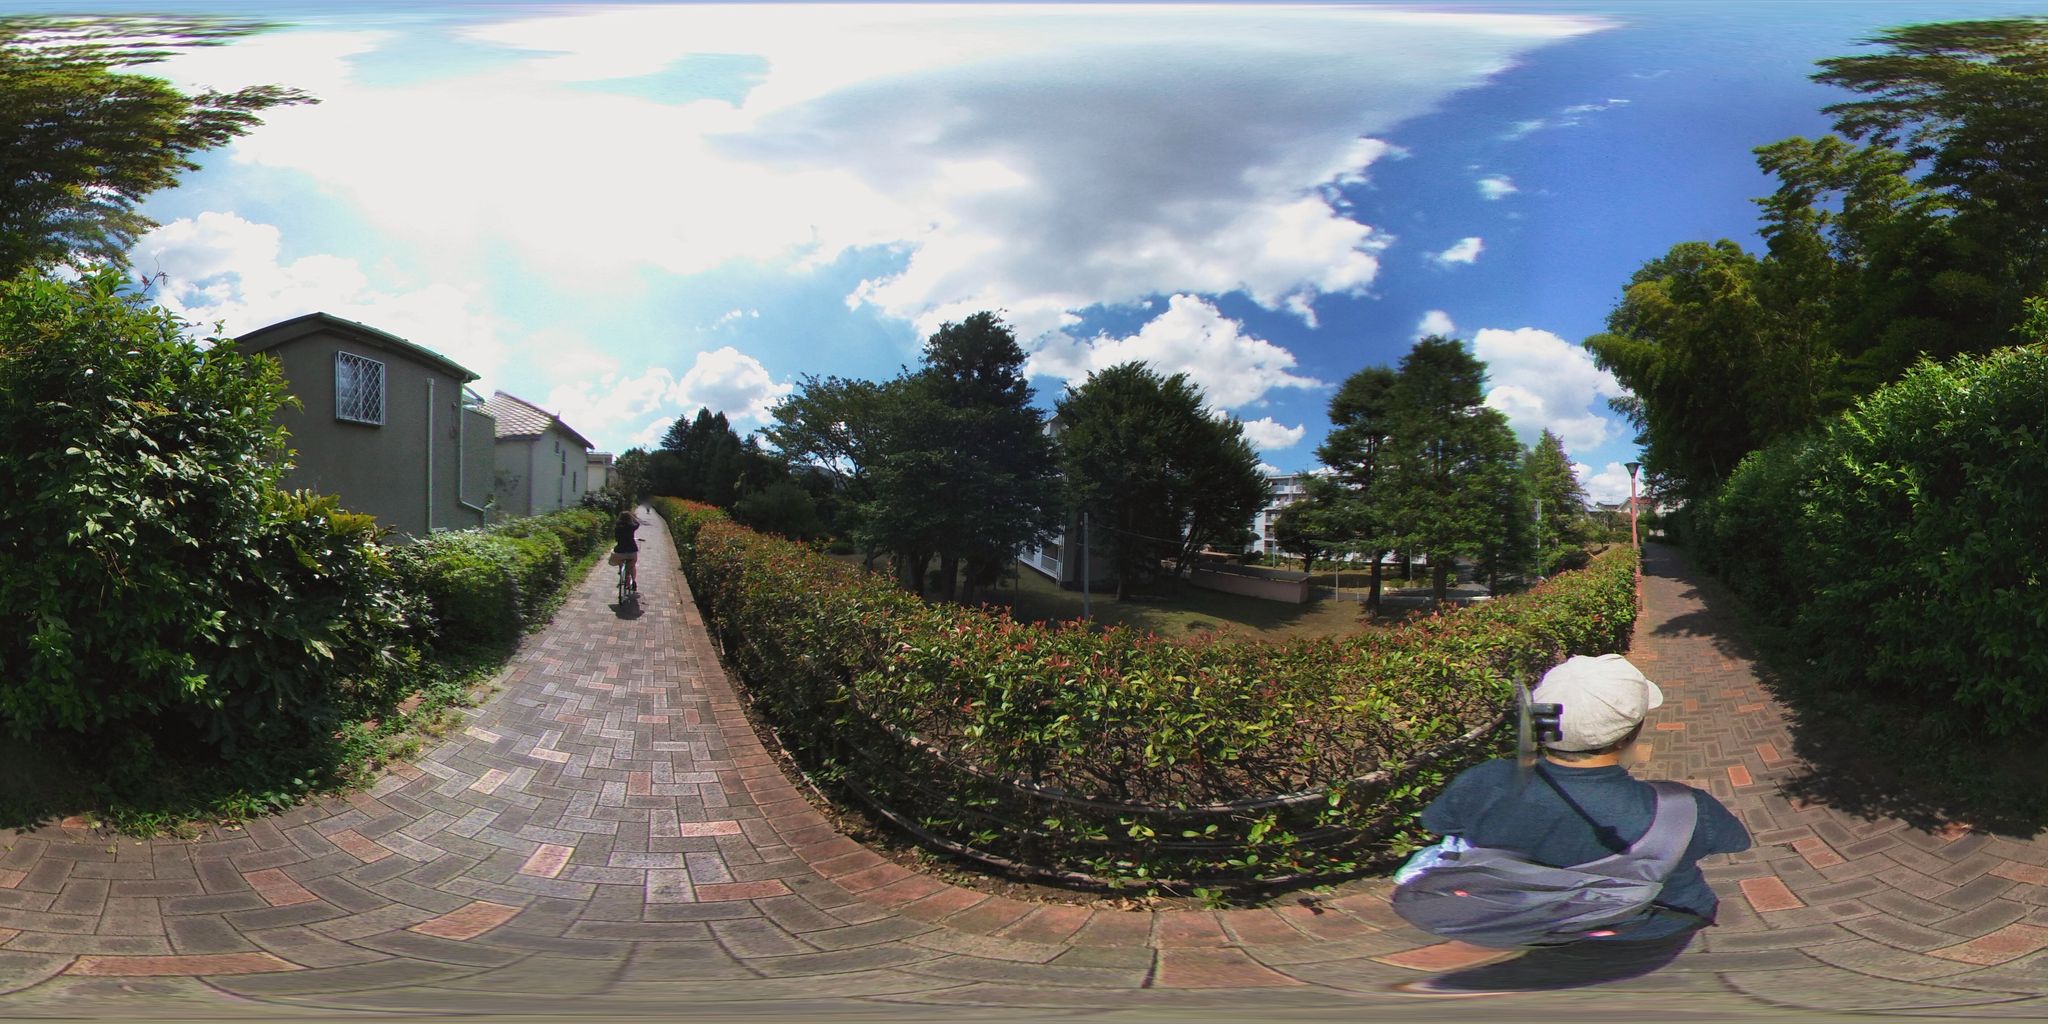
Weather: cloudy
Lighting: day
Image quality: slightly poor
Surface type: walking surface
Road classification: pedestrian
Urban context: urban centre
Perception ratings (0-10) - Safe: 7.69, Lively: 5.81, Beautiful: 9.72, Boring: 8.13, Depressing: 2.84, Wealthy: 3.2